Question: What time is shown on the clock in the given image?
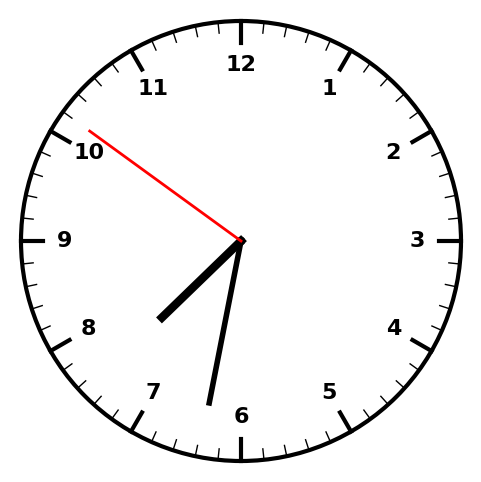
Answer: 07:31:51